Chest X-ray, PA view. Patient: 80 years old, sex M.
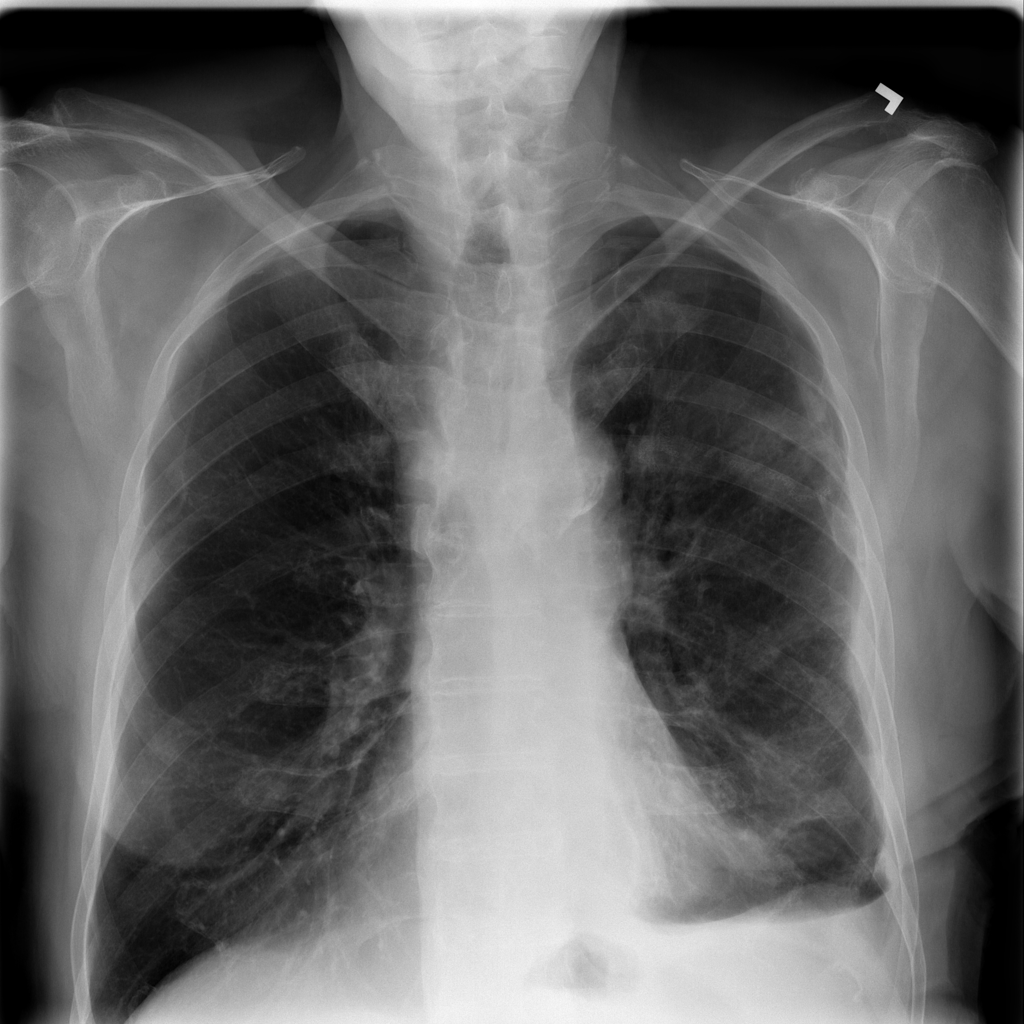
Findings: Pneumothorax